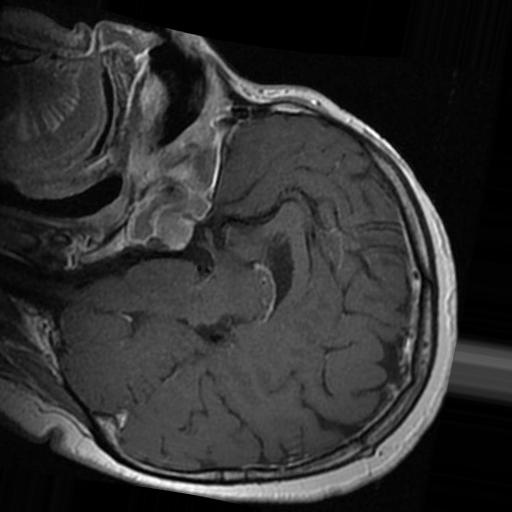
Label: brain_tumor